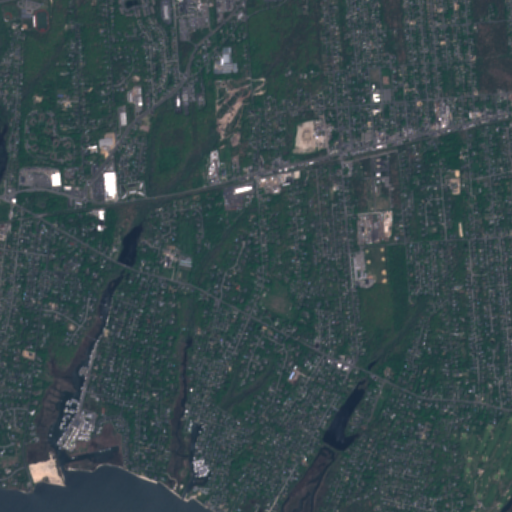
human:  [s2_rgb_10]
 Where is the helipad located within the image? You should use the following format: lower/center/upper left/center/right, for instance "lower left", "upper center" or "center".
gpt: The helipad is located in the upper center of the image.
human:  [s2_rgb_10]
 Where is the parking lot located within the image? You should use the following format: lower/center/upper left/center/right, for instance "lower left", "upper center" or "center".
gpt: The parking lot is located in the upper left of the image.
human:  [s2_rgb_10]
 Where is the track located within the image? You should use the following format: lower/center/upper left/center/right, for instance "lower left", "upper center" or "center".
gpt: The track is located in the upper left of the image.
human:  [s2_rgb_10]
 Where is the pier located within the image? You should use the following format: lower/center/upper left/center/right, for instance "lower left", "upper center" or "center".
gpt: The pier is located in the lower left of the image.
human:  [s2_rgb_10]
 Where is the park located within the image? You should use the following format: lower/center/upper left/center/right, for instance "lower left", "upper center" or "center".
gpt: There is no park in the image.